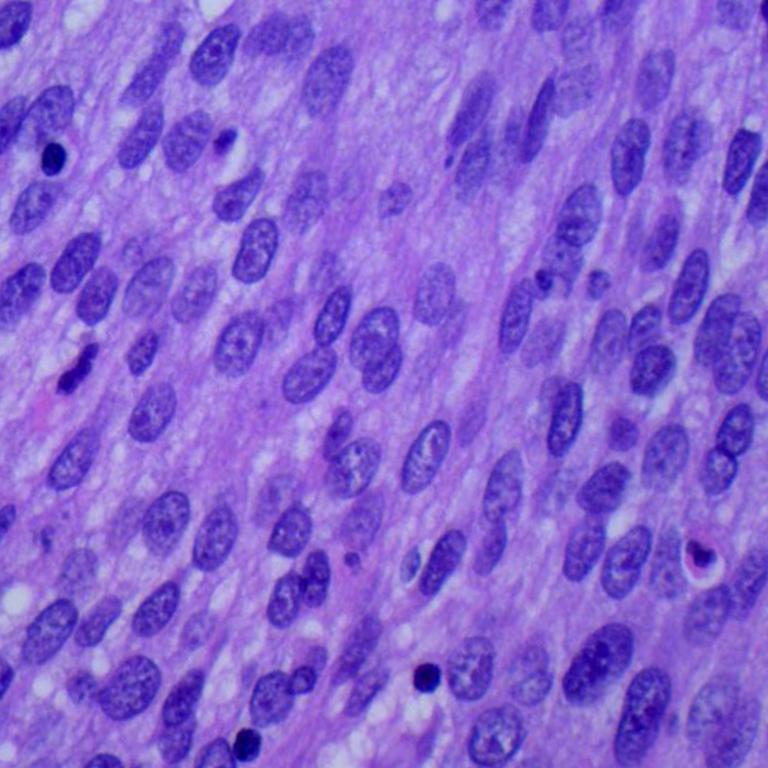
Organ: lung
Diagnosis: squamous carcinomas